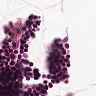
Metastatic tissue present: no